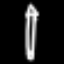
Label: pencil